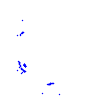
Particle: pion